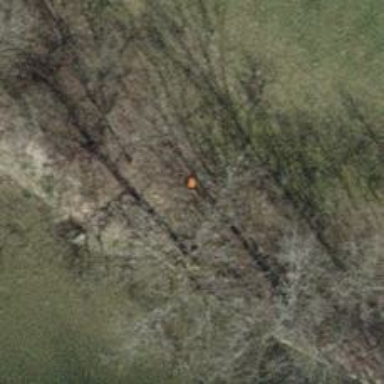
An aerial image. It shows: Orange aerial marker.